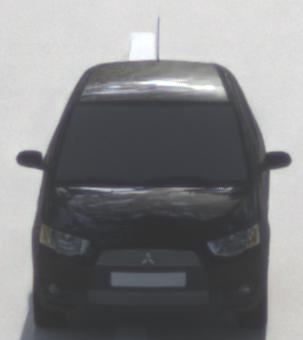
Make: Mitsubishi
Model: Colt 1.1
Detailed model: Colt (VI)
Model produced from: 2008/11
Model produced until: 2010/10
Doors: 3
Color: black
Road condition: dry road
Daytime: morning or afternoon
Contrast: low contrast